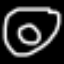
Label: donut